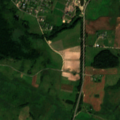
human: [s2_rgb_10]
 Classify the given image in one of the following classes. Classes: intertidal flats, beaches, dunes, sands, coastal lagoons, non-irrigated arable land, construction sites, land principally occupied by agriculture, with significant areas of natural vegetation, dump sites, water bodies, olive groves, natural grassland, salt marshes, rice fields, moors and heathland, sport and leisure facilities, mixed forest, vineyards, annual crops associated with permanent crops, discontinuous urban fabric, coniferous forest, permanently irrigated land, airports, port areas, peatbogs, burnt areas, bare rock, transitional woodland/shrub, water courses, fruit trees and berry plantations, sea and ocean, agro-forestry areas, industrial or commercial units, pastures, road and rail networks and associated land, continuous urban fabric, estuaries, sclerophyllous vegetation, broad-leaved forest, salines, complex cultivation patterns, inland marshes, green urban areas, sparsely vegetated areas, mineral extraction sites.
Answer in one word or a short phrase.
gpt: discontinuous urban fabric, sport and leisure facilities, non-irrigated arable land, pastures, transitional woodland/shrub, water bodies